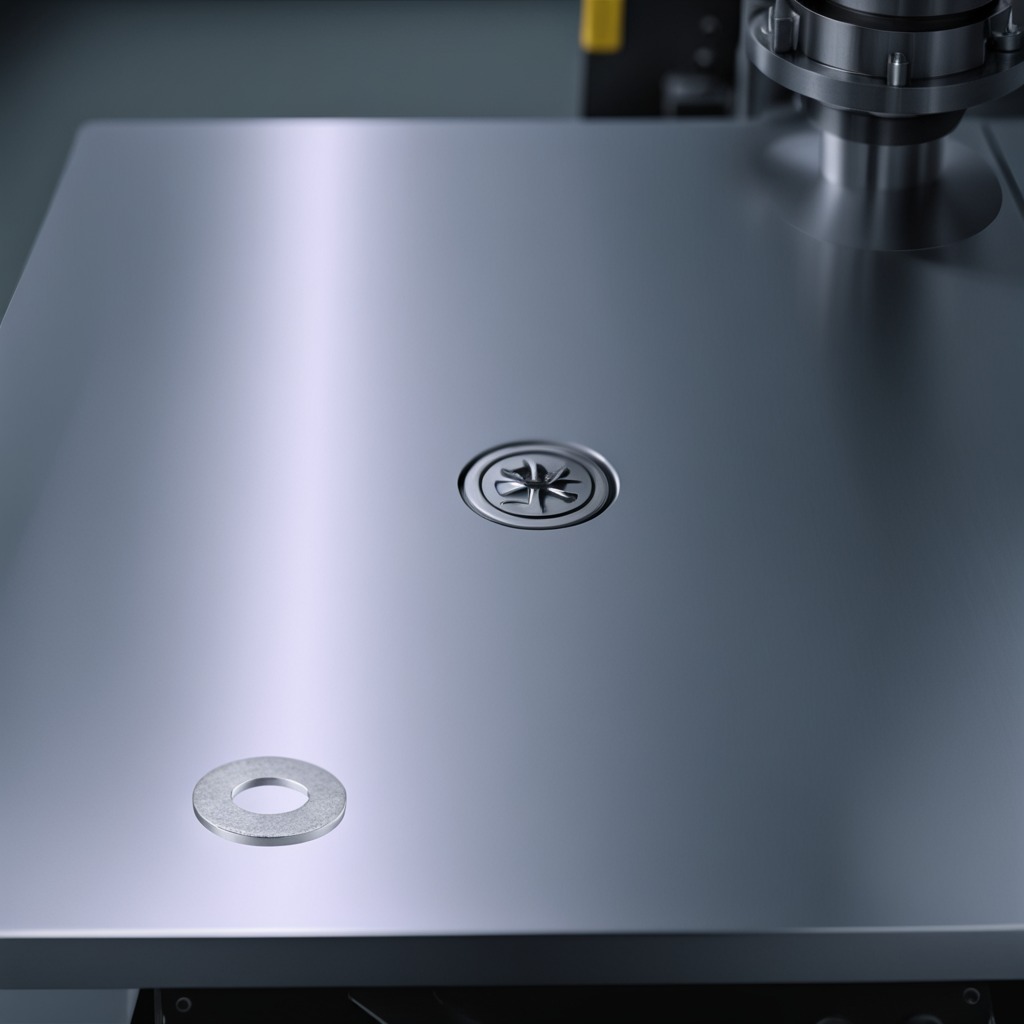
A flat metal washer is lying on the metal table in a machine shop under fluorescent lights.